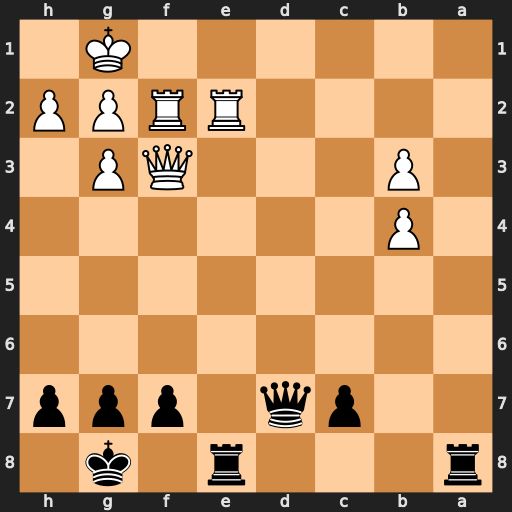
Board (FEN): r3r1k1/2pq1ppp/8/8/1P6/1P3QP1/4RRPP/6K1
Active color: b
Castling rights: -
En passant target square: -
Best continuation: Qd1+ Rf1 Qxe2